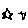
Label: star